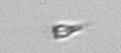
Label: Calciopappus